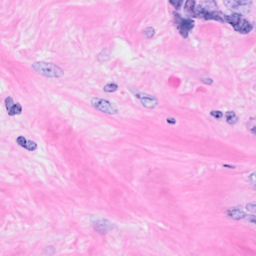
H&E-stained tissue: Breast